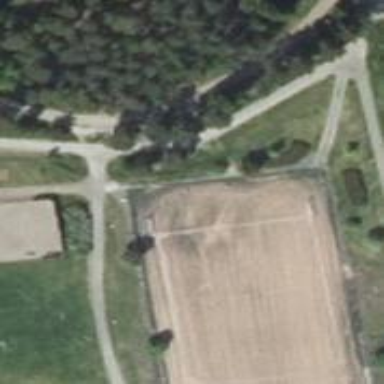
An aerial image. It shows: Gravel soccer pitch for leisure land activities.